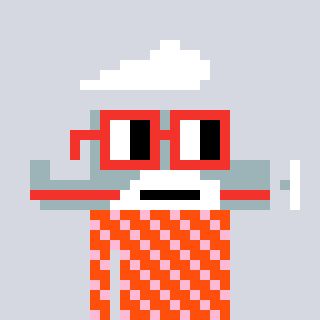
a pixel art character with square red glasses, a plane-shaped head and a orange-colored body on a cool background